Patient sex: M
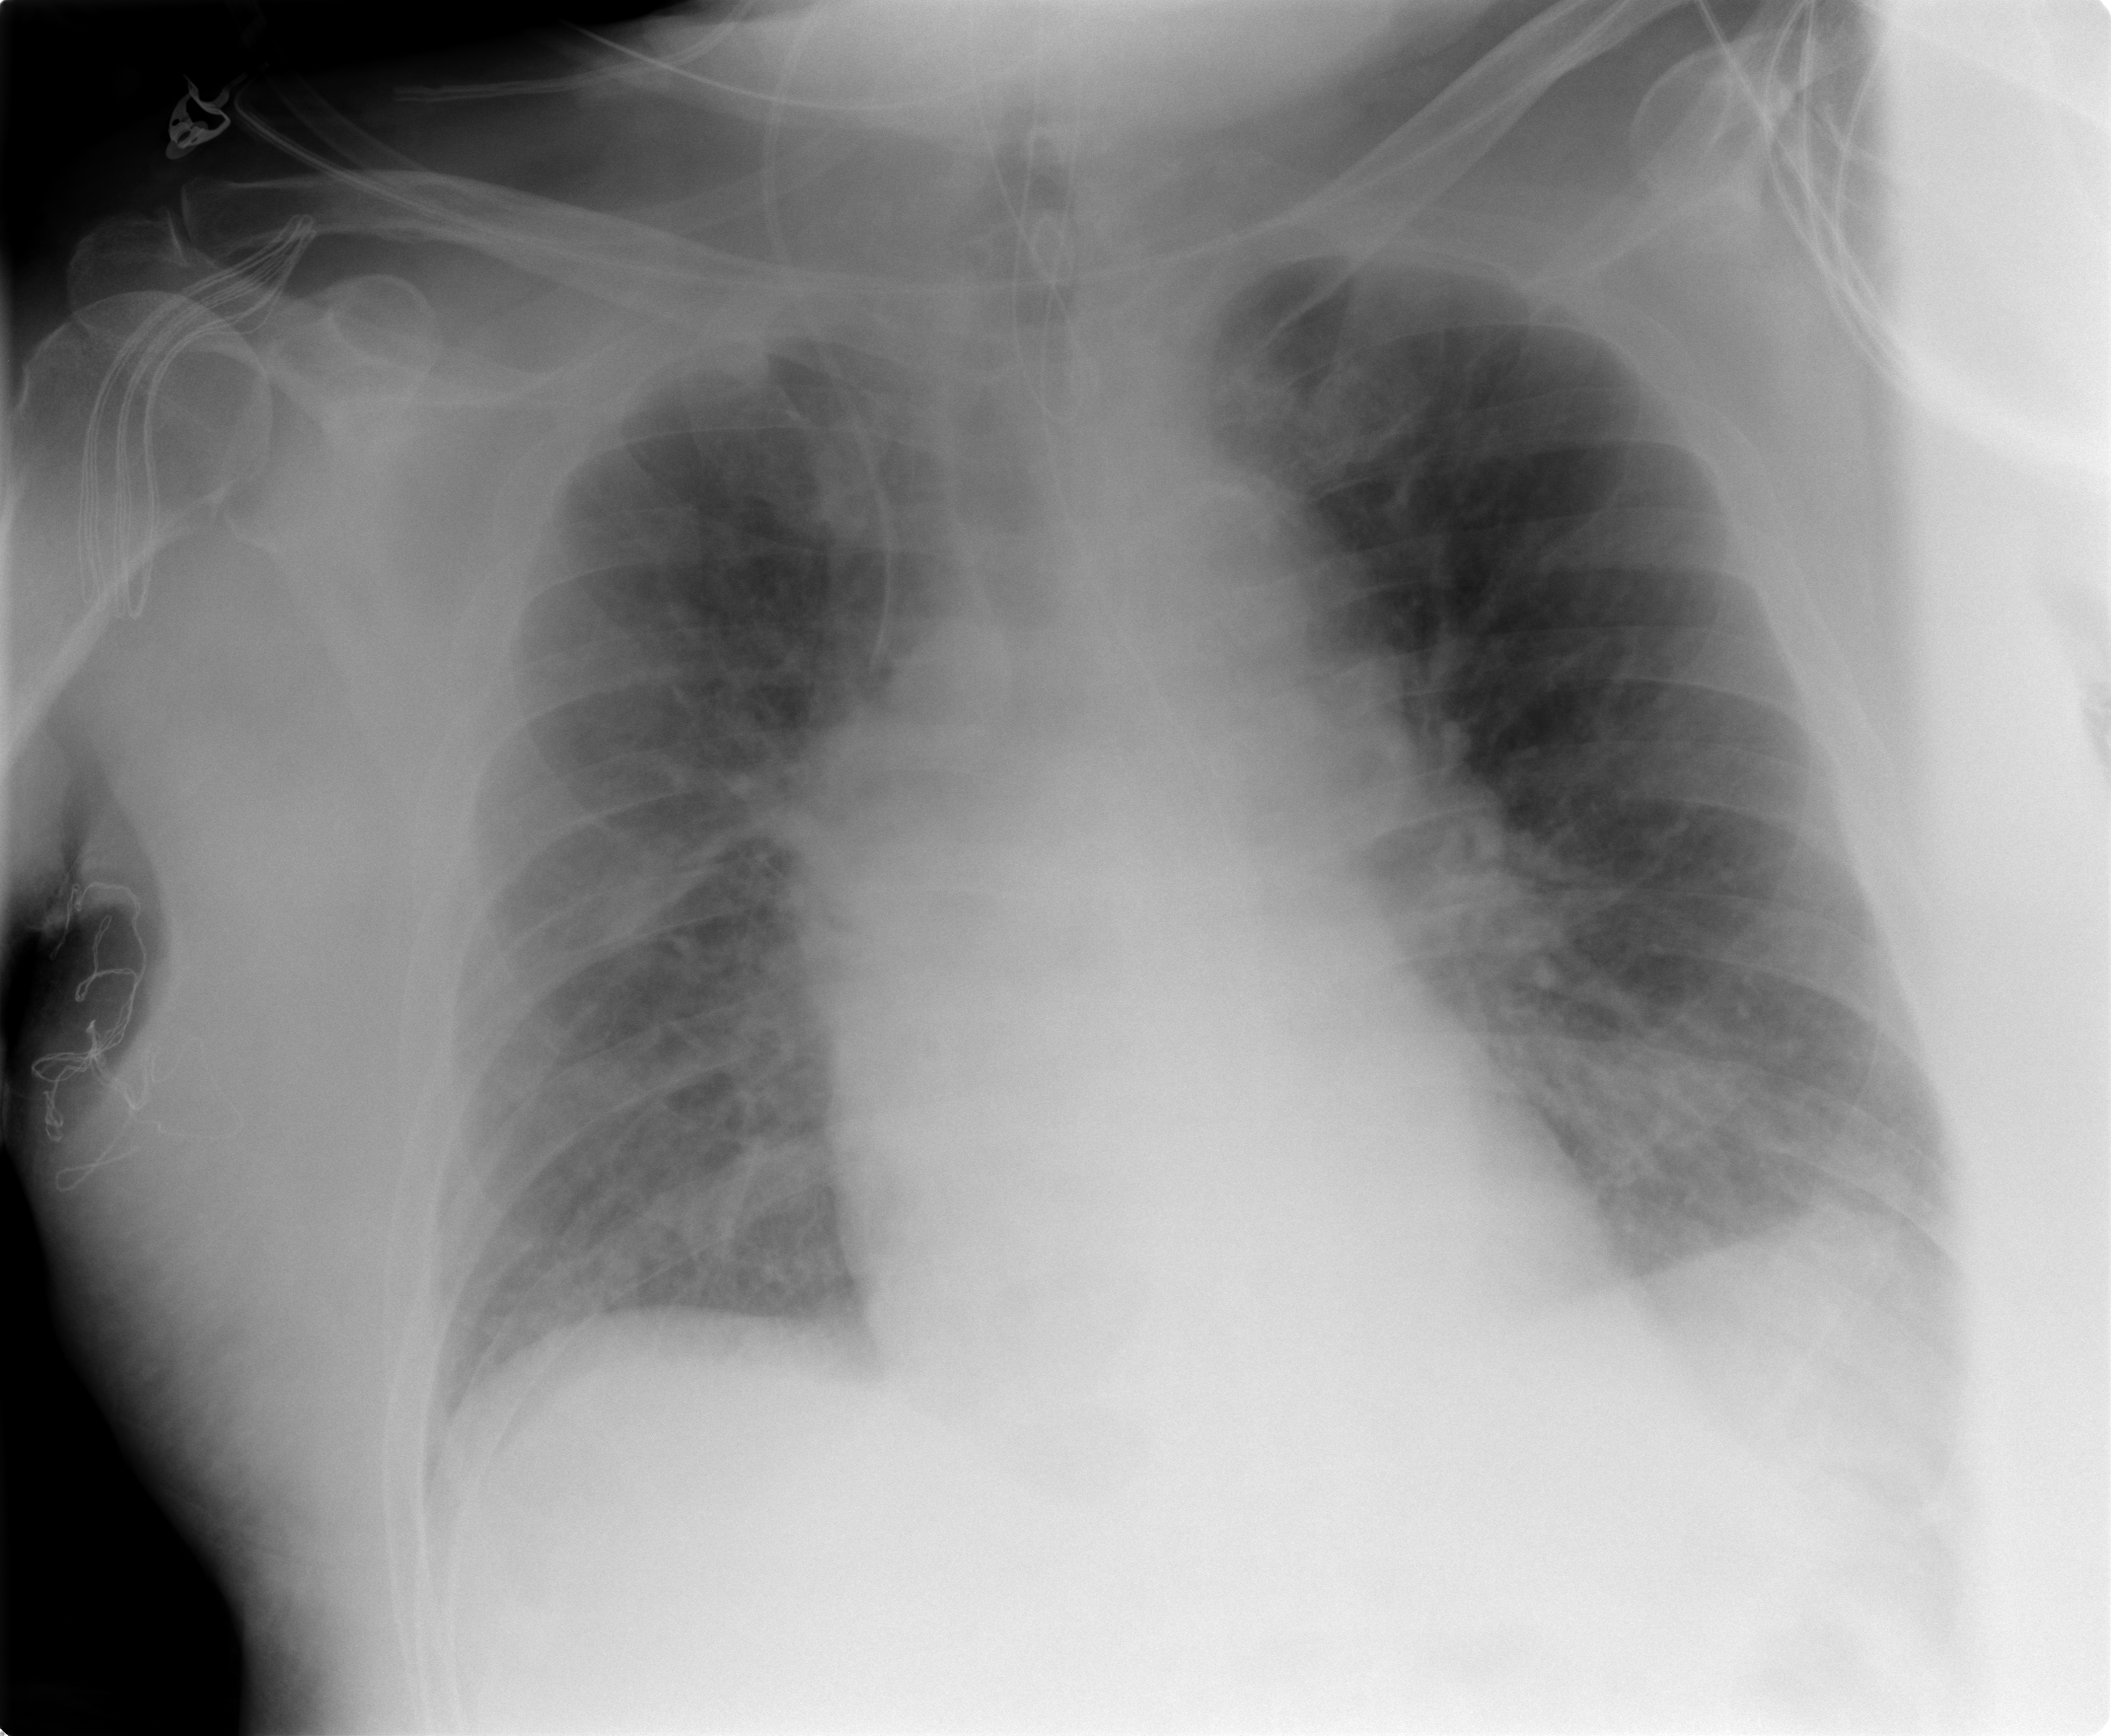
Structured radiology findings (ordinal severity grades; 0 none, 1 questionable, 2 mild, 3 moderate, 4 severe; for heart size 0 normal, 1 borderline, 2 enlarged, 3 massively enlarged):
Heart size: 0
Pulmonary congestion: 0
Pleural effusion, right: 2
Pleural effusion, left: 0
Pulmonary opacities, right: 2
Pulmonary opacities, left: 1
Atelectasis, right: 0
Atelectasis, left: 0